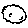
Label: cloud